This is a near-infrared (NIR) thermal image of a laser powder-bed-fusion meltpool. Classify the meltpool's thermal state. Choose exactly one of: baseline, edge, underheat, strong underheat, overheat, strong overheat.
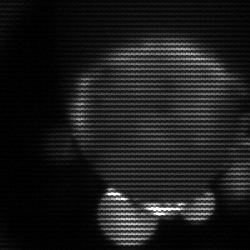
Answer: edge